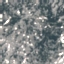
Label: HerbaceousVegetation